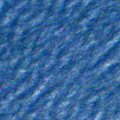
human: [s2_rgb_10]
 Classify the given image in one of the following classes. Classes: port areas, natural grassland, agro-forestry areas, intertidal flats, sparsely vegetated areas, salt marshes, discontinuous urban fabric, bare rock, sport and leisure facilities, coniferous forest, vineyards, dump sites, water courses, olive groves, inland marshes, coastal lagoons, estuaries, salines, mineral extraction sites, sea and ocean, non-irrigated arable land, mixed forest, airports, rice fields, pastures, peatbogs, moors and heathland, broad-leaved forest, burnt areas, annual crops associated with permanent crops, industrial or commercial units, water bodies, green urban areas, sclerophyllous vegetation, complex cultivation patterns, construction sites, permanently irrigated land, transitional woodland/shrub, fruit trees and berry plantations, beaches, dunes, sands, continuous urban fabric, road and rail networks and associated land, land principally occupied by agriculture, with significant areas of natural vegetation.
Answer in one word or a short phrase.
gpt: sea and ocean